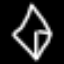
Label: diamond